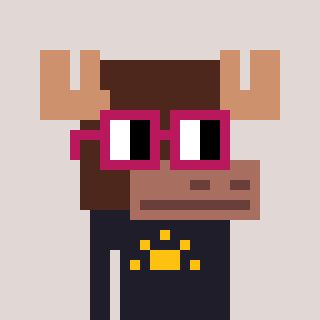
a pixel art character with square dark red glasses, a moose-shaped head and a grayscale-colored body on a warm background